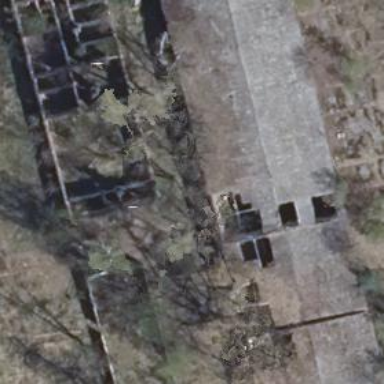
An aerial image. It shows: Partly ruinous building in state of ruins.